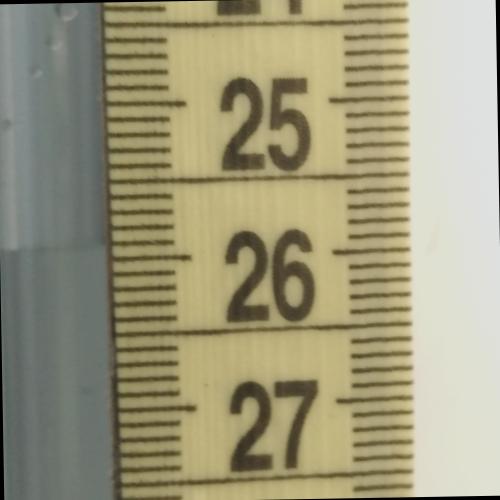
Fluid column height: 25.9 cm